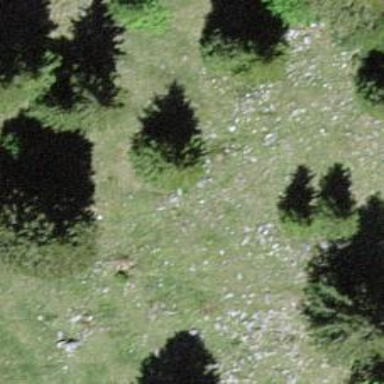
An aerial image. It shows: Needle-leaved tree in nature.